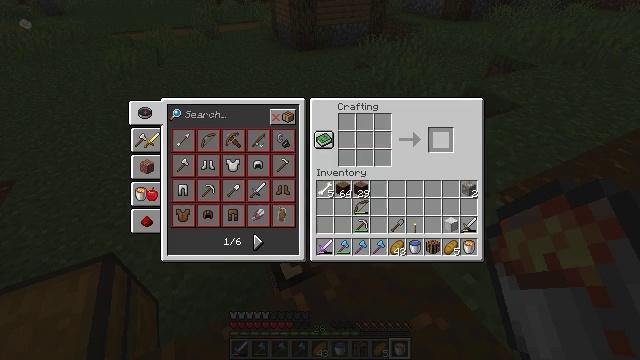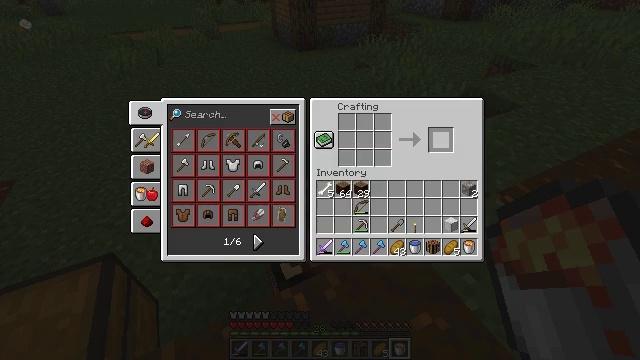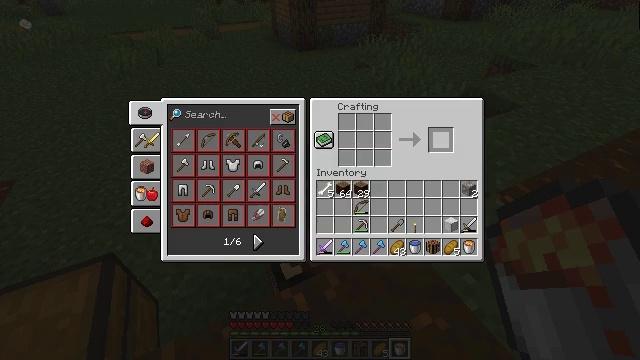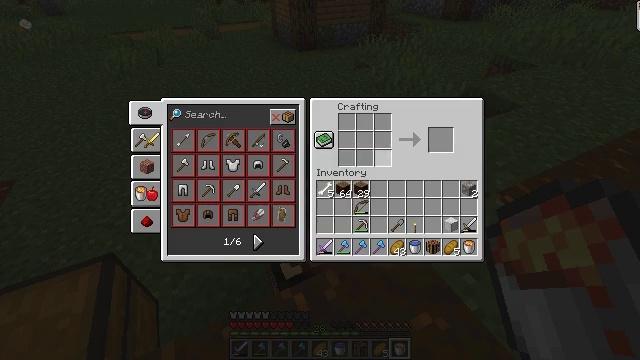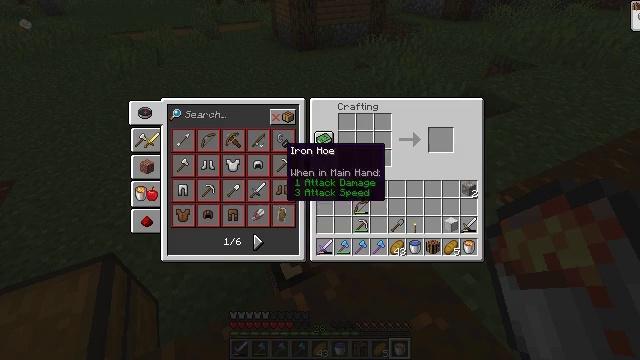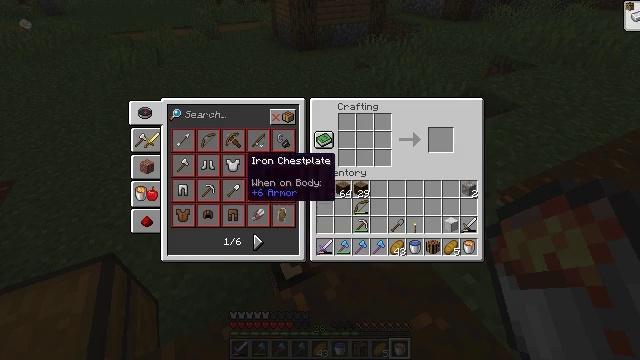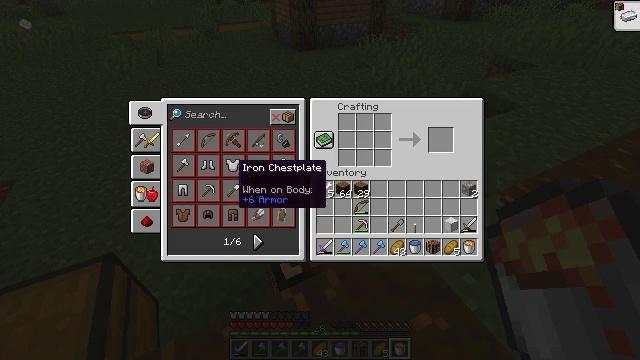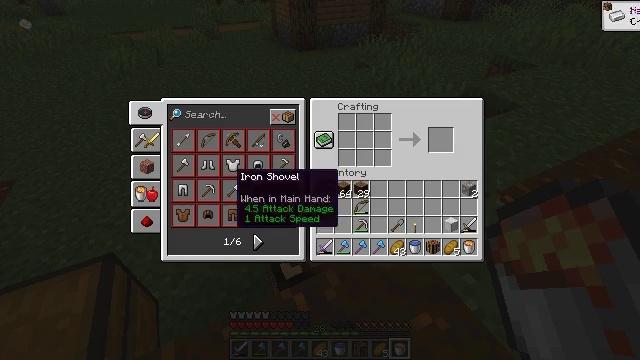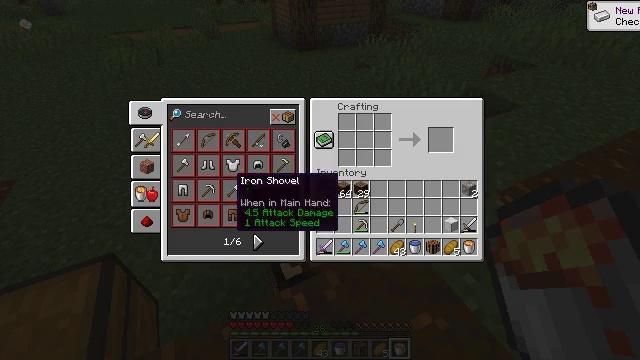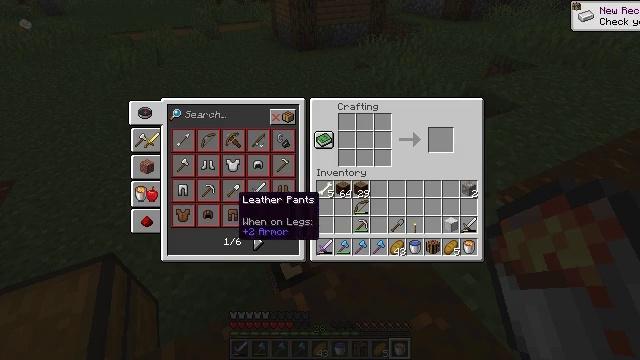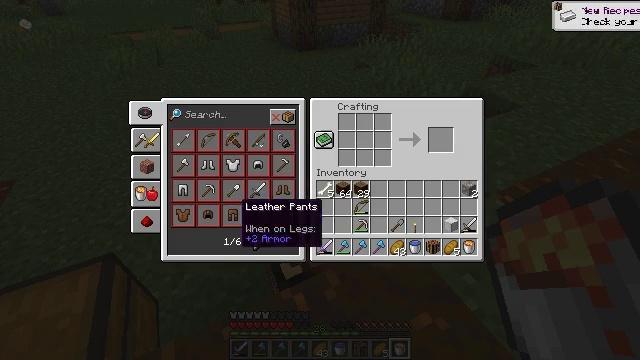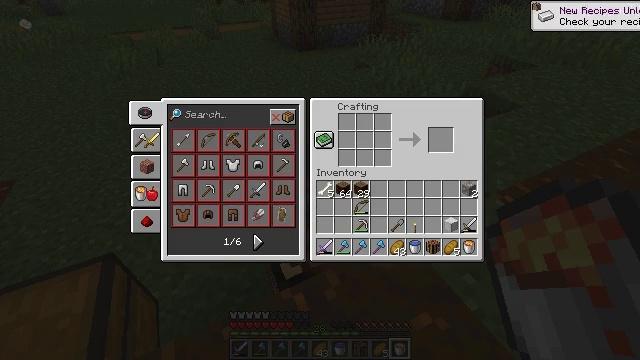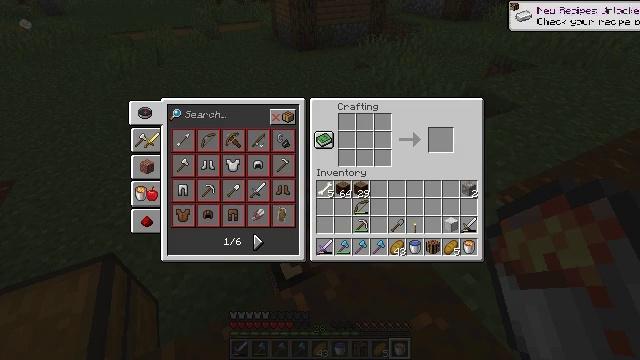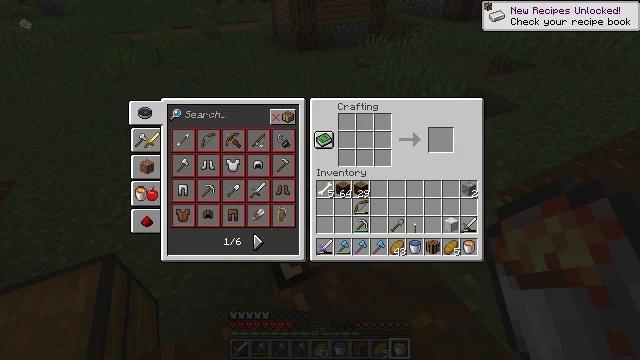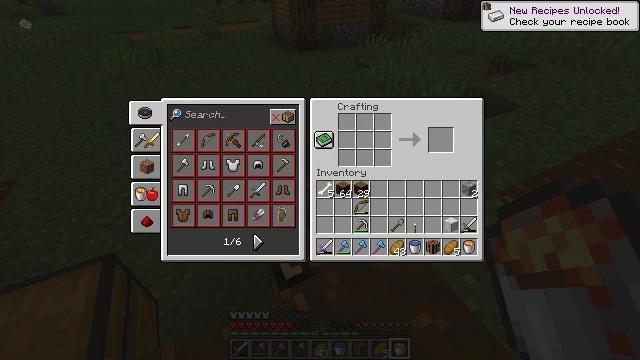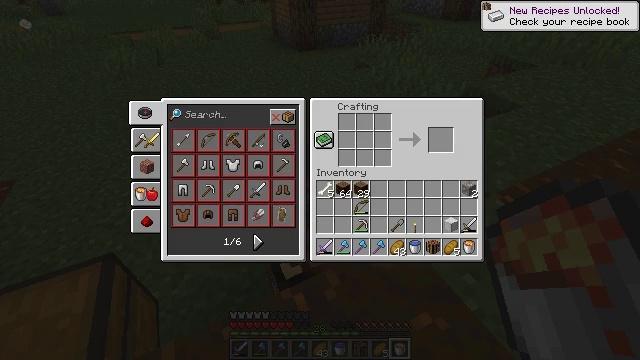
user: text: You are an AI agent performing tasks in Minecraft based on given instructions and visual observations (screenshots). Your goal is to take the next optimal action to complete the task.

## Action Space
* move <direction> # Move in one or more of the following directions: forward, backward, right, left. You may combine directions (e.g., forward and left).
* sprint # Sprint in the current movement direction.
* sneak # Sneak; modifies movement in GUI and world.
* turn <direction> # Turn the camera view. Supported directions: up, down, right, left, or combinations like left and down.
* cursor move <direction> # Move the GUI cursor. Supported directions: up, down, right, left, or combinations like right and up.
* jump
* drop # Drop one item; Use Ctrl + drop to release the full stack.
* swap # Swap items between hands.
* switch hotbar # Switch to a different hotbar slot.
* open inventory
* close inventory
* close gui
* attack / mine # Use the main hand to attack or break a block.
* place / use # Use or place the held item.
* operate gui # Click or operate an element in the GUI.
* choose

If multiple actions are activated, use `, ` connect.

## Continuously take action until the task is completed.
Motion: motion action
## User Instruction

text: Harvest the spruce log from a tree trunk.
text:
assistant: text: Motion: open gui
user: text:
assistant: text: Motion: no_op
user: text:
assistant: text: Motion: cursor move left and down
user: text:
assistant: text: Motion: cursor move left
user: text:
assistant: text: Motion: cursor move left and down
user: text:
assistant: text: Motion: cursor move left and down
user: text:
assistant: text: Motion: cursor move down
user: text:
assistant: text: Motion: no_op
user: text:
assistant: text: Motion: cursor move down
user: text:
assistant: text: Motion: cursor move down
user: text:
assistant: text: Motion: cursor move right and down
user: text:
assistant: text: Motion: cursor move down
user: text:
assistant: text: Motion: no_op
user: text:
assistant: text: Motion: no_op
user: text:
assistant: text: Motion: no_op
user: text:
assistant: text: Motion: no_op
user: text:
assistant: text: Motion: operate gui
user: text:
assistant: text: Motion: operate gui
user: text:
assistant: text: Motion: operate gui
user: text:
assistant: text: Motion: operate gui
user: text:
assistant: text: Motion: no_op
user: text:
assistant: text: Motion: no_op
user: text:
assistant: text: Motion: no_op
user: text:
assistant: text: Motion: no_op
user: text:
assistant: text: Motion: no_op
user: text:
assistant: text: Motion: no_op
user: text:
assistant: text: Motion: operate gui
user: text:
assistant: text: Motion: operate gui
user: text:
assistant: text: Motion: no_op
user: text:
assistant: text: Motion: no_op